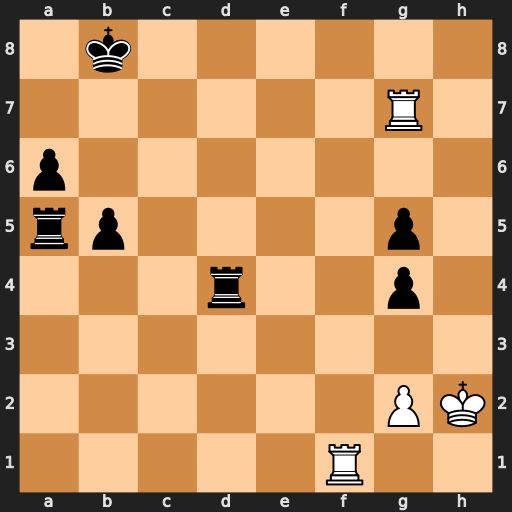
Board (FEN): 1k6/6R1/p7/rp4p1/3r2p1/8/6PK/5R2
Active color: w
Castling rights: -
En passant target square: -
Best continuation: Rf8+ Rd8 Rxd8#